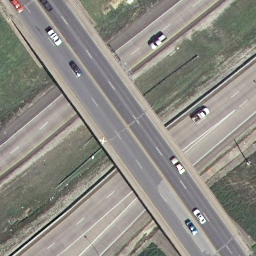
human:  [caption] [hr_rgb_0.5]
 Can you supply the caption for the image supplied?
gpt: An overpass with a road go across another roads vertically with lawn surounded .

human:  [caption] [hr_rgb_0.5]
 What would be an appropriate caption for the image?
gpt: An overpass with a road go across another roads vertically with some cars on the roads .

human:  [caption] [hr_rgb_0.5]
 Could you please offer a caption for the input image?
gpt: A road go across another roads vertically with some cars on the roads .

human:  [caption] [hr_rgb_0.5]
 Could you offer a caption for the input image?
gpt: An overpass with a road go across another roads vertically .

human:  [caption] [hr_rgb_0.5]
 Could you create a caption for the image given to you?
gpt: A road go across another roads with lawn surounded .